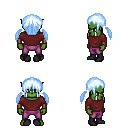
a pixel art fantasy rpg character, male body template, orc, green skin, maroon long-sleeve shirt, magenta pants, white cyan twin-tailed hairstyle, leather bracers, black shoes, four views (front, back, left, right), 2x2 character sprite sheet, small pixel art, hard edges, no anti-aliasing